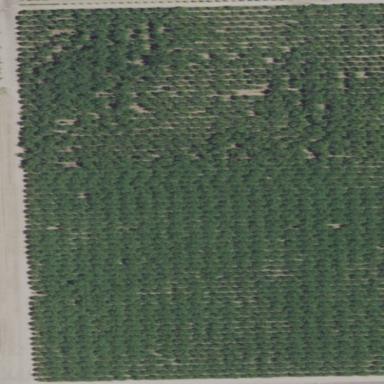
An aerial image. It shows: Orchard filled with almond trees.